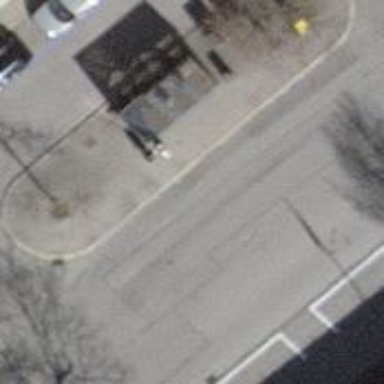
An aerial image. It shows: Bus stop with sheltered platform for public transport.